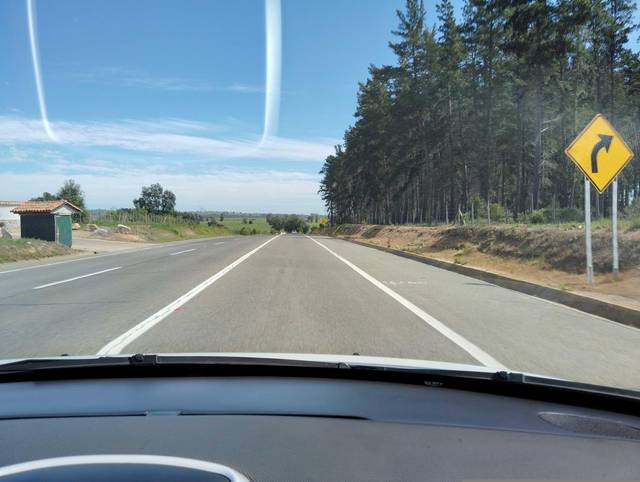
Region: Chile
Coordinates: -33.409, -71.51